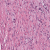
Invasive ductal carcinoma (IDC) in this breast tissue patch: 1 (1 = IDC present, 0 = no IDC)